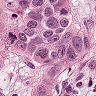
Metastatic tissue present: yes